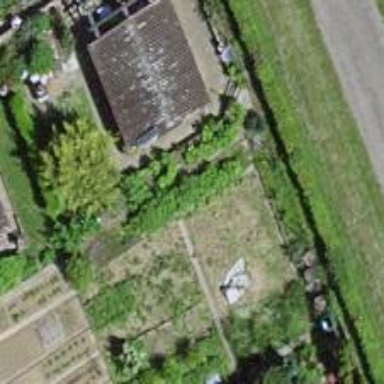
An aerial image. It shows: Allotment house.